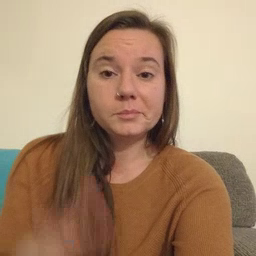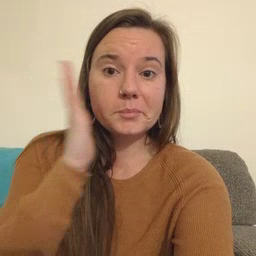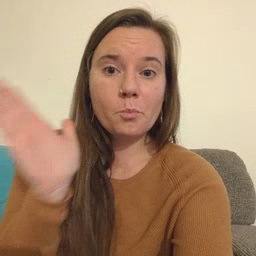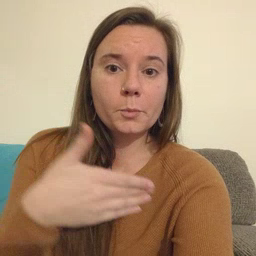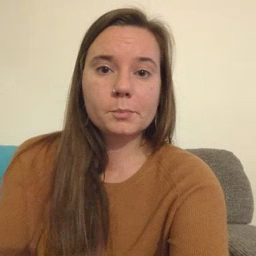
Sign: bedroom